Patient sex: M
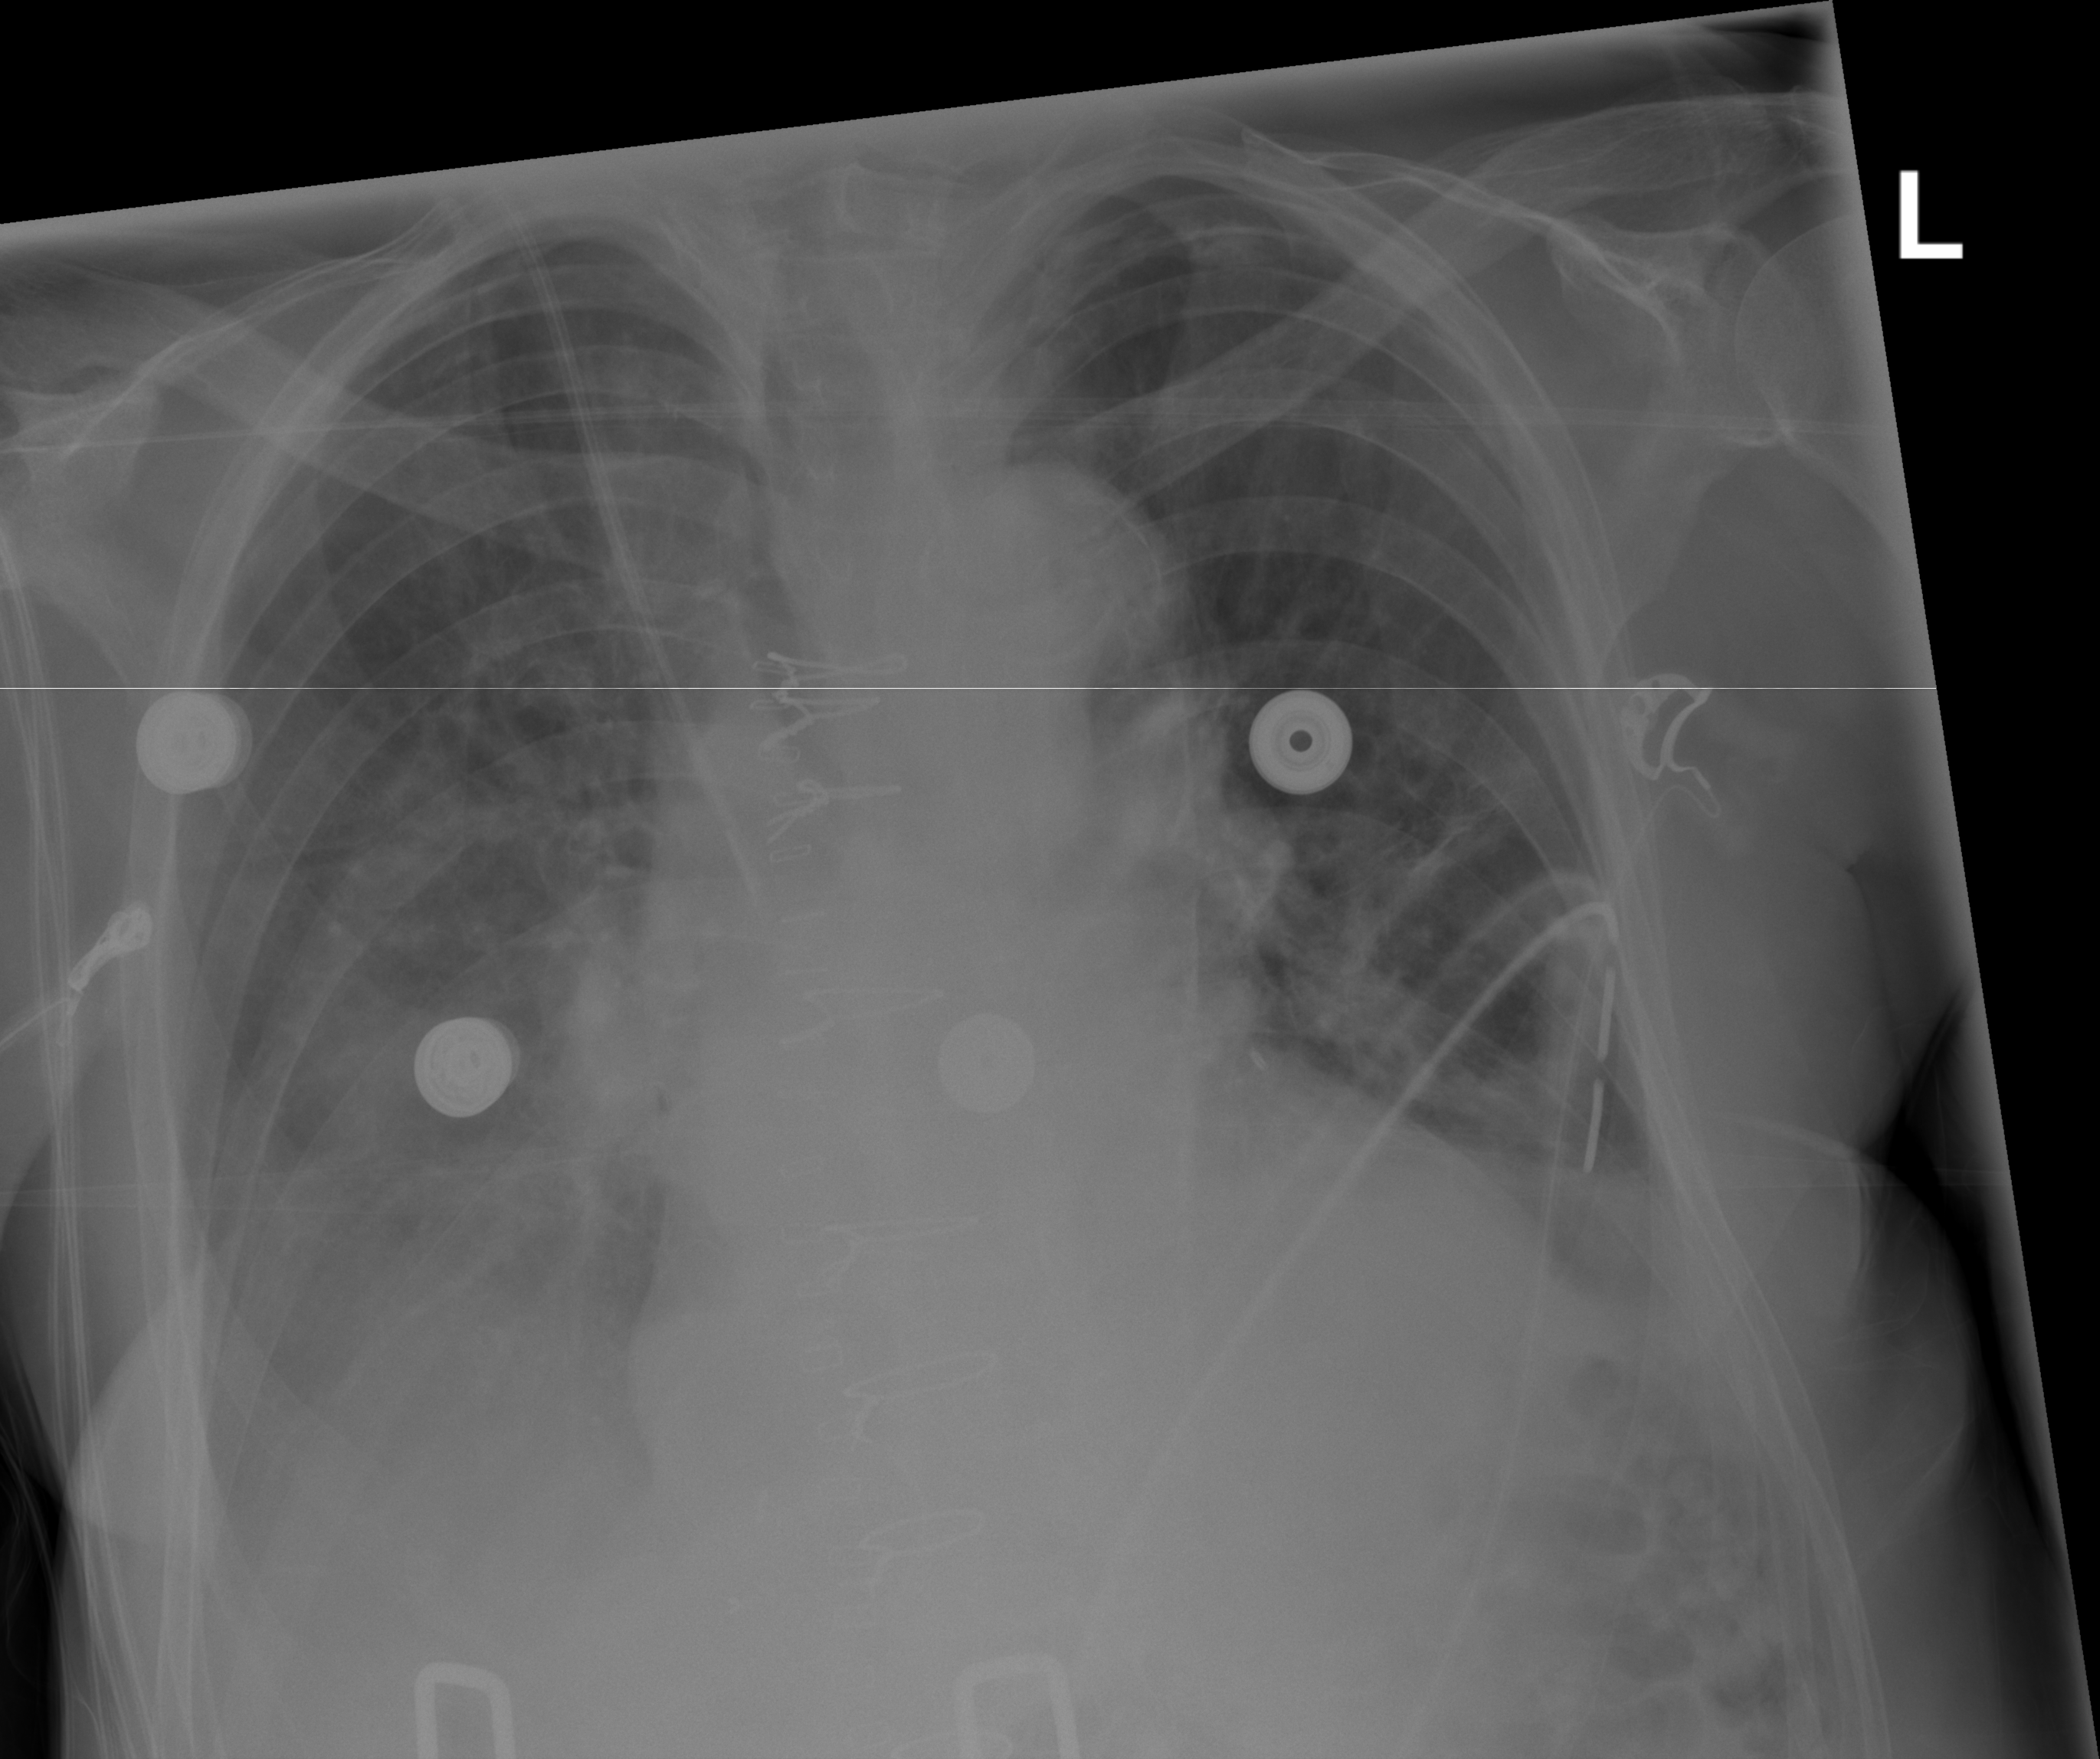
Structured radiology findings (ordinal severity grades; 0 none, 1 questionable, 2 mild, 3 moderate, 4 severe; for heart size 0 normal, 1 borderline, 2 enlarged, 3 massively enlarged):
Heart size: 1
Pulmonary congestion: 0
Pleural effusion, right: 2
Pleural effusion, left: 2
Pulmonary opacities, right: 1
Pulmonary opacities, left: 0
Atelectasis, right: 2
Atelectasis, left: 2